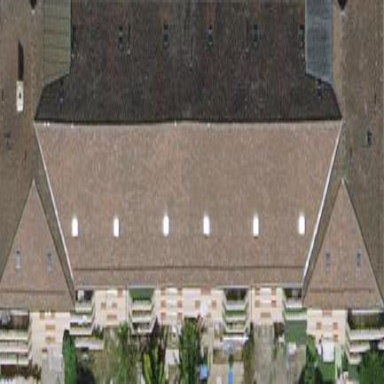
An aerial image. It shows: Hipped roof apartment building.